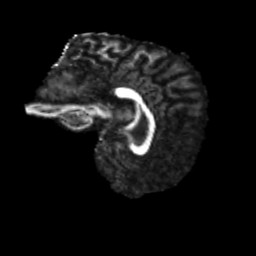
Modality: FA
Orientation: sagittal
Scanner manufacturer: siemens
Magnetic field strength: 3 T
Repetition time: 4 s
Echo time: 0.0594 s